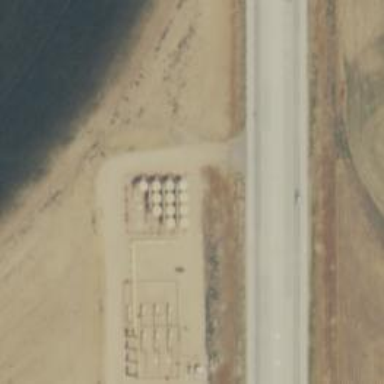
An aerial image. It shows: Storage tank with man-made structure.